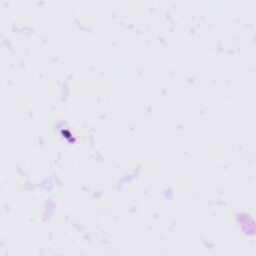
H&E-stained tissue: Tonsil